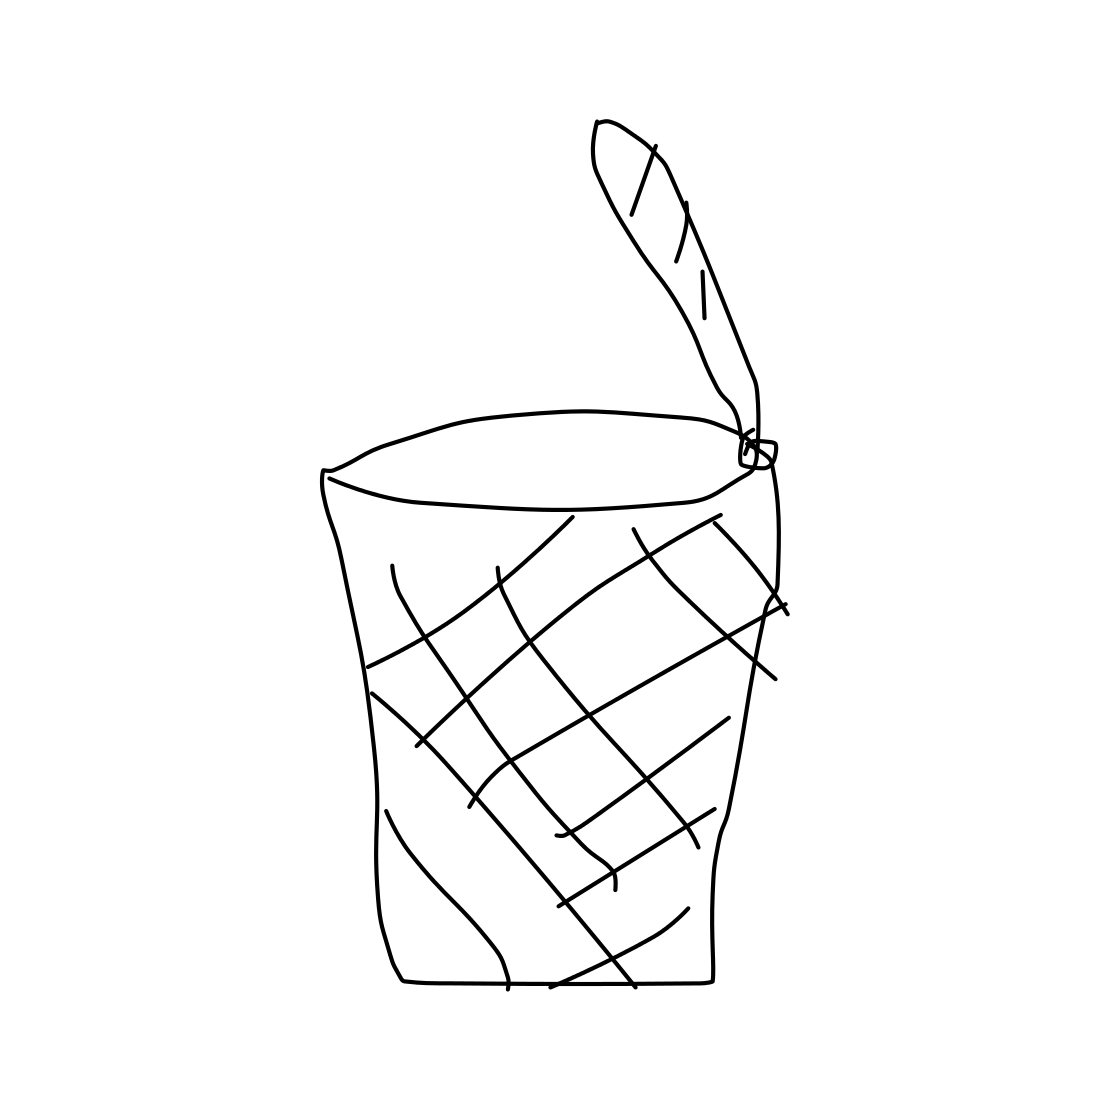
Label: basket